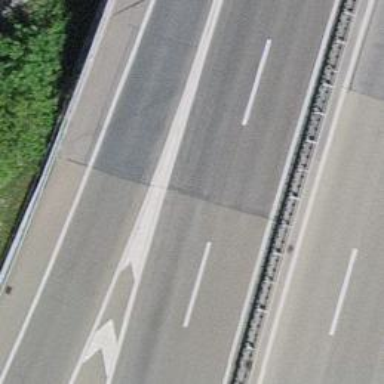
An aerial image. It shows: Asphalt motorway.